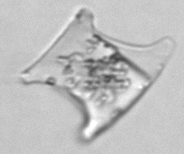
Label: Eucampia